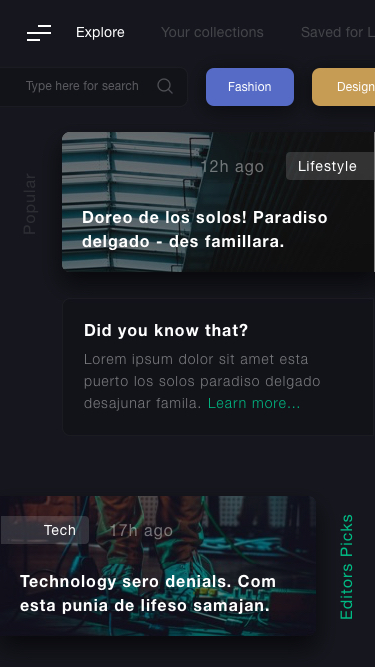
Text in this UI design:
Doreo de los solos! Paradiso delgado - des famillara.
12h ago
Lifestyle
Did you know that?
Lorem ipsum dolor sit amet esta puerto los solos paradiso delgado desajunar famila.
Learn more…
Technology sero denials. Com esta punia de lifeso samajan.
17h ago
Tech
Editors Picks
Type here for search
Fashion
Design
Explore
Your collections
Saved for Later